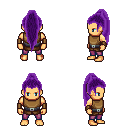
a pixel art fantasy rpg character, male body template, human, tanned skin, leather chest armor, magenta pants, purple extra-long topknot hairstyle, leather bracers, four views (front, back, left, right), 2x2 character sprite sheet, small pixel art, hard edges, no anti-aliasing